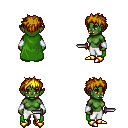
a pixel art fantasy rpg character, female body template, orc, green skin, green cape, white pants, blonde bedhead hairstyle, white cloth bracers, gold boots, dagger, four views (front, back, left, right), 2x2 character sprite sheet, small pixel art, hard edges, no anti-aliasing